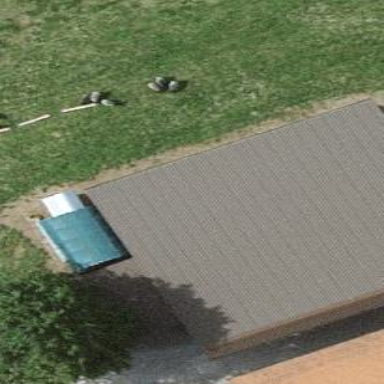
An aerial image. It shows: Barn.